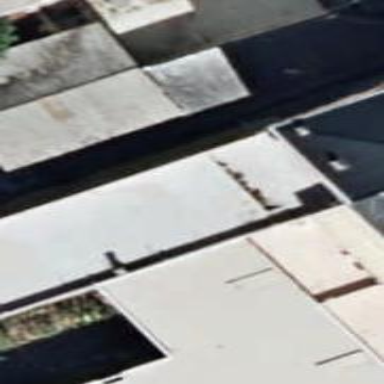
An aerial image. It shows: Warehouse building.